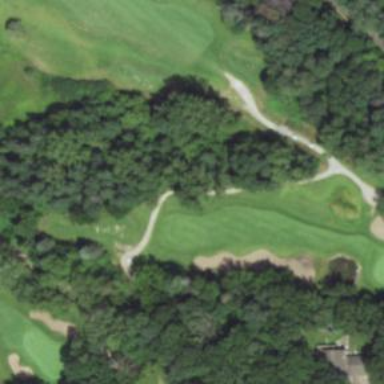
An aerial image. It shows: Rough grassy area used for golf.